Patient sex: F
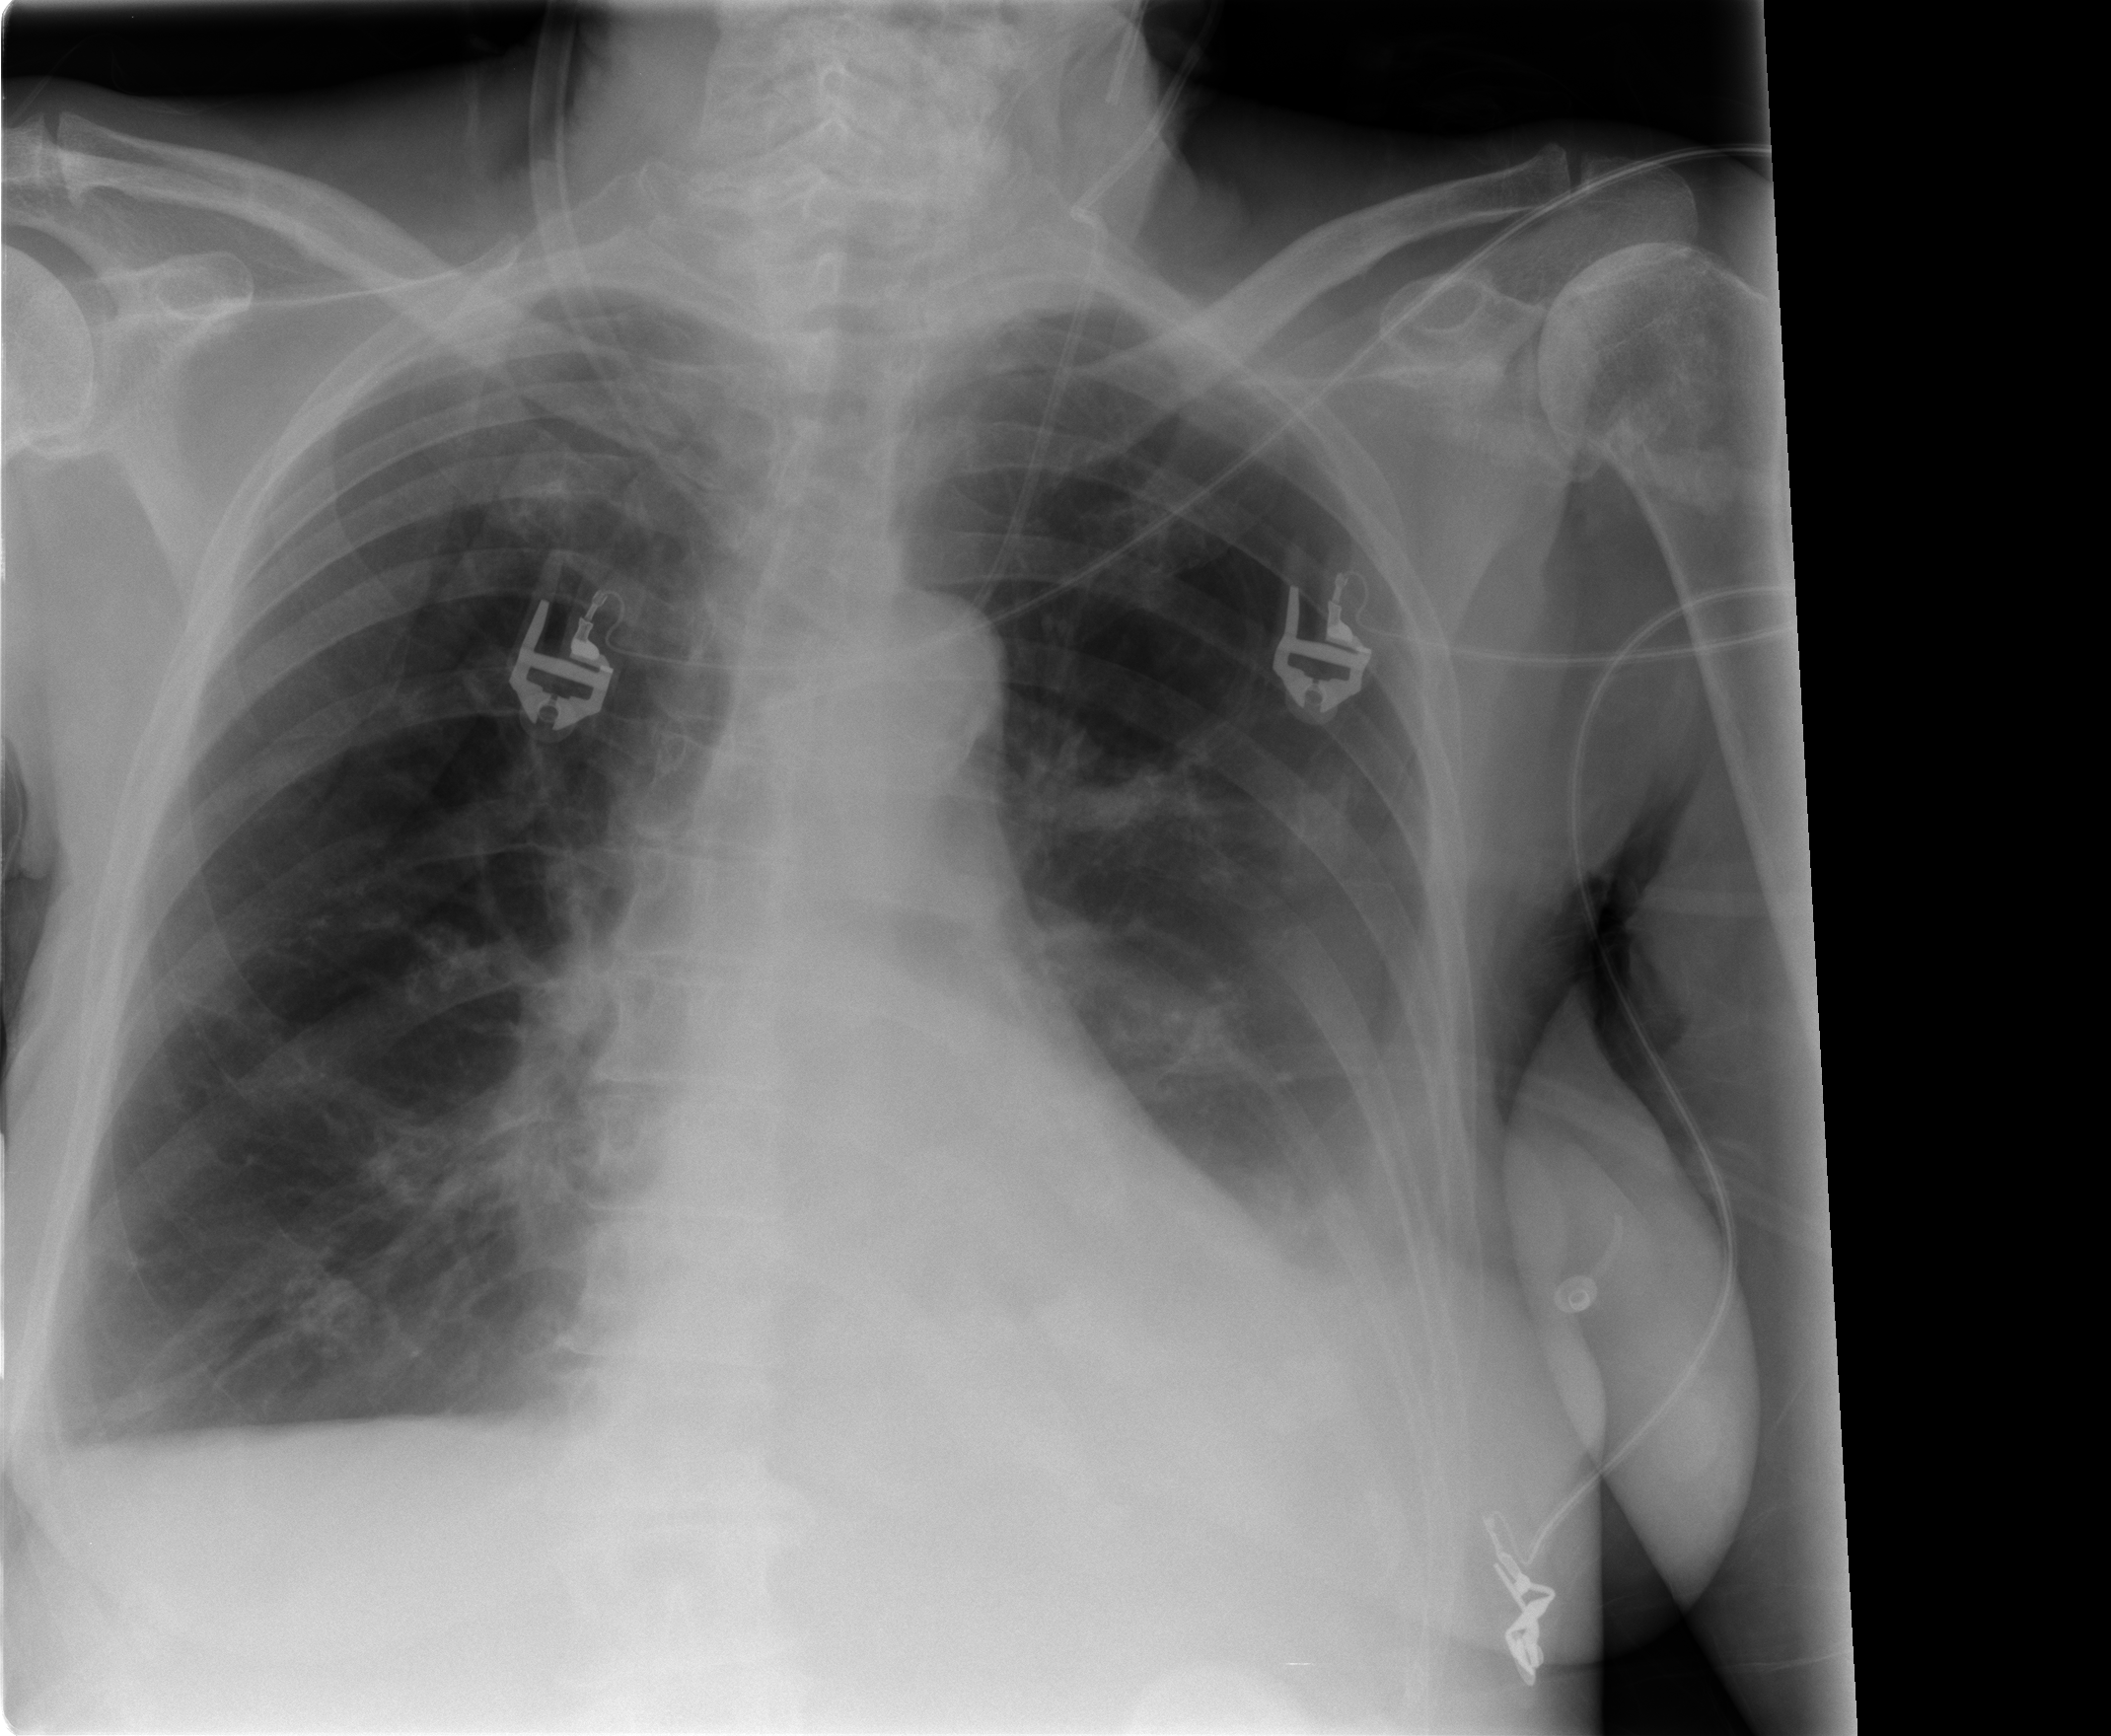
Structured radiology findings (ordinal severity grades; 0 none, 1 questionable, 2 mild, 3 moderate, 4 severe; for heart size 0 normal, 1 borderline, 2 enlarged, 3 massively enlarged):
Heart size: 2
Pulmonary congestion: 2
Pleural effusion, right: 2
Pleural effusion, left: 3
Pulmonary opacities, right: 0
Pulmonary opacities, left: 0
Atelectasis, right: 2
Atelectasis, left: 2